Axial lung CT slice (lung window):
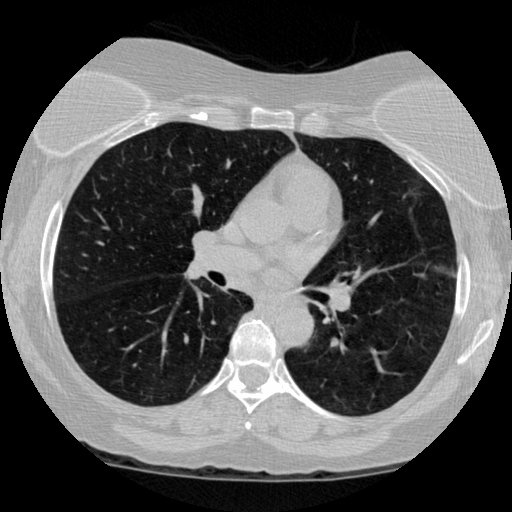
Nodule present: no